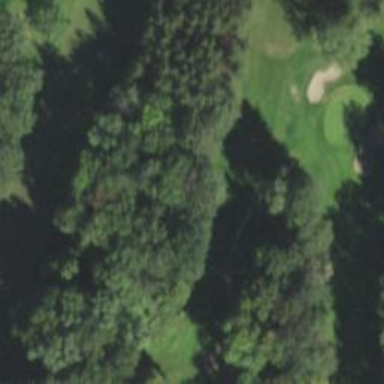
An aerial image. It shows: Pathway for golfing.